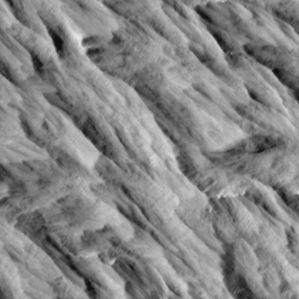
Label: non_frost